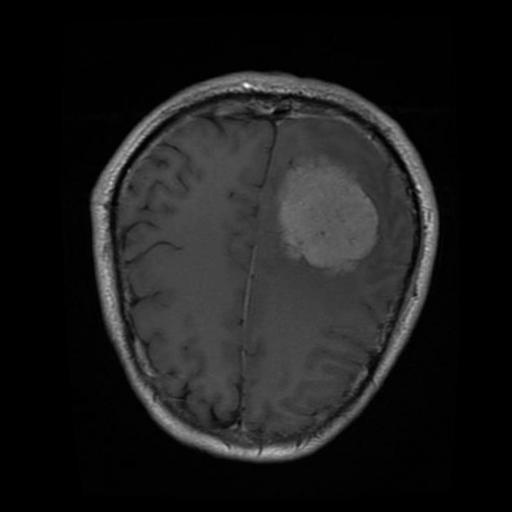
Label: meningioma